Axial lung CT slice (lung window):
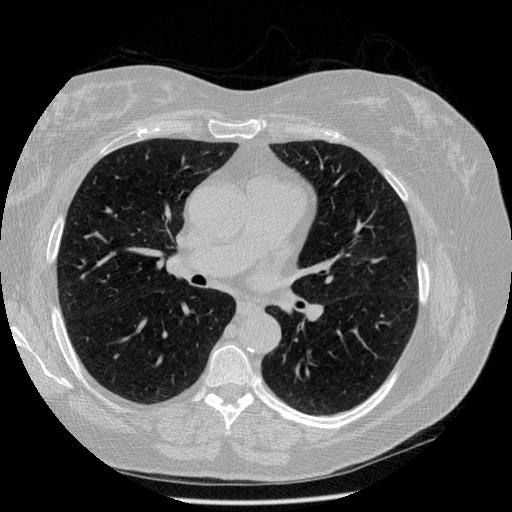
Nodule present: no